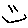
Label: smiley face